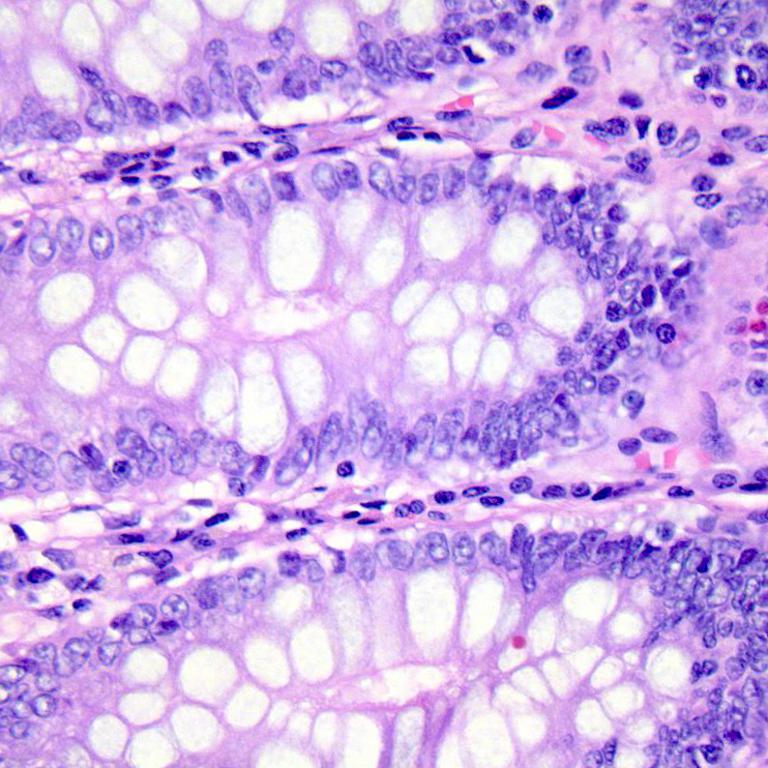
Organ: colon
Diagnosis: benign